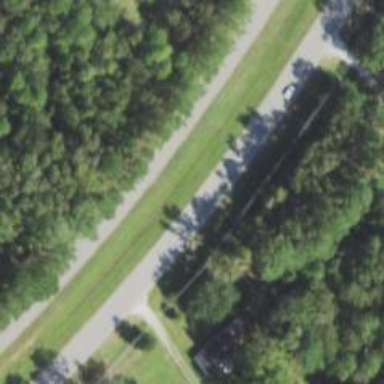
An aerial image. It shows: Asphalt trunk highway.